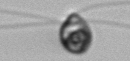
Label: flagellate_morphotype1